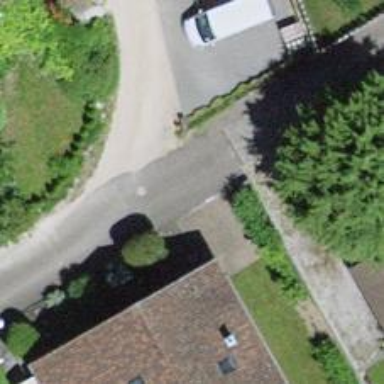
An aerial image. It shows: Smoothly paved residential road.